Field crop: tomato
Growth stage: 2
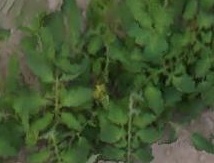
Species: tomato